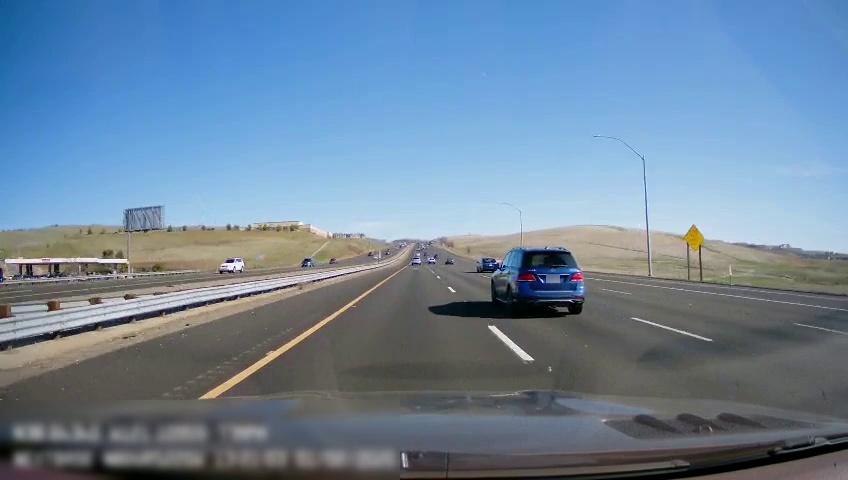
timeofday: Day
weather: Sunny
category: Drivable Space
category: Drivable Space
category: Vehicles | Car
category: Vehicles | SUV
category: Vehicles | SUV
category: Vehicles | Car
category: Vehicles | SUV
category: Lanes | Current Lane
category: Lanes | Current Lane
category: Lanes | Alternate Lane
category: Lanes | Alternate Lane
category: Lanes | Alternate Lane
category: Lanes | Alternate Lane
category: Lanes | Opposite Lane
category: Lanes | Opposite Lane
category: Traffic | Signs